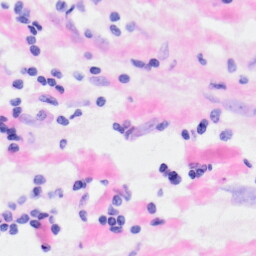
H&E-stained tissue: Kidney